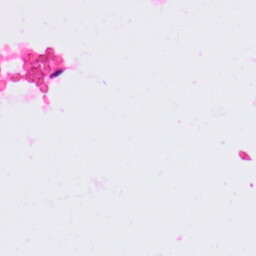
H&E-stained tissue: Lung